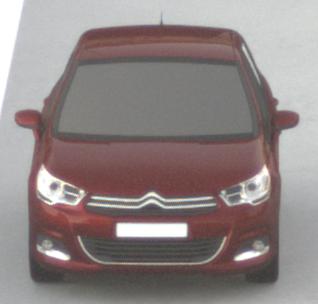
Make: Citroen
Model: C4 VTi 95
Detailed model: C4 (II)
Model produced from: 2012/08
Model produced until: 2013/06
Doors: 5
Color: red
Road condition: dry road
Daytime: sunrise or sunset
Contrast: low contrast